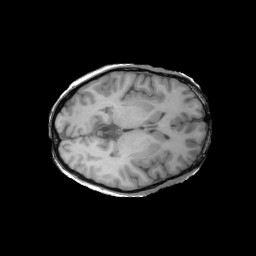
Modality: T1w
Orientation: axial
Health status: ill
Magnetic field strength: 3 T